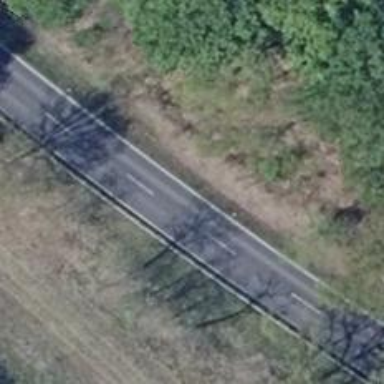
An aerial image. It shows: Secondary road with asphalt surface.